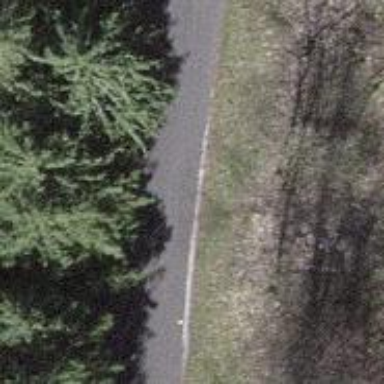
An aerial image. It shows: Asphalt road classified as tertiary.